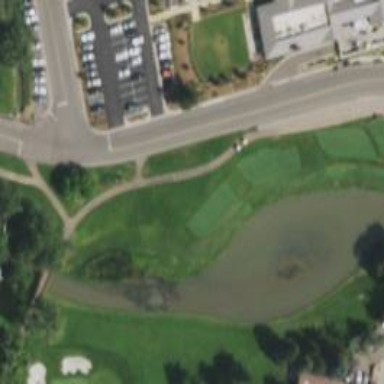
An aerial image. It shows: Path for golf carts.